Question: I using the bokeh vbar chart tool for my energy datas. If I use the tuple(string,string,..) for xaxis then it successfully worked. But I use the datetimetickformatter for xaxis then hover tool never display.
My sample code is here:
'''
from bokeh.io import show, output_file
from bokeh.models import ColumnDataSource, DatetimeTickFormatter,HoverTool
from bokeh.plotting import figure
from datetime import datetime
output_file("bar_colormapped.html")
dt1=datetime(2018,8,1)
dt2=datetime(2018,8,2)
dt3=datetime(2018,8,3)
dt4=datetime(2018,8,4)
dt5=datetime(2018,8,5)
dt6=datetime(2018,8,6)
fruits = [dt1,dt2,dt4,dt5,dt6]
counts = [5, 3, 4, 4, 6]
source = ColumnDataSource(data=dict(fruits=fruits, counts=counts))
tooltips=[
("val", "@counts")
]
p = figure(plot_height=350, toolbar_location=None, title="Fruit Counts",x_axis_type='datetime',tooltips=tooltips)
p.vbar(x='fruits', top='counts', width=0.9, source=source)
p.xaxis.formatter=DatetimeTickFormatter(
minutes=["%M"],
hours=["%H:%M"],
days=["%d/%m/%Y"],
months=["%m/%Y"],
years=["%Y"],
)
p.xgrid.grid_line_color = None
p.y_range.start = 0
p.y_range.end = 9
p.legend.orientation = "horizontal"
p.legend.location = "top_center"
show(p)
'''

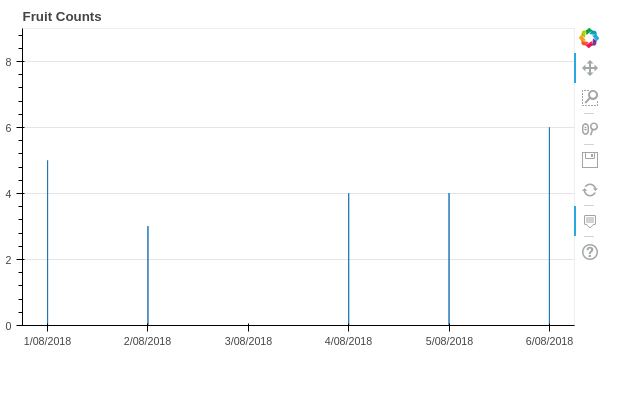
Answer: This is in the documentation:
<URL>
Presumably in your specific case, something like:
'''
hover = HoverTool(tooltips=[('date', '@fruits{%F}'), ('val', '@counts')],
formatters=dict(fruits='datetime'))
p.add_tools(hover)
'''
Also your bars are far too thin for hit testing. The units on a datetime scale is milliseconds since epoch, but your range covers many months. To the bars need to be to show up on that scale. E.g. 'width=<PHONE>' yields:
<URL>